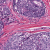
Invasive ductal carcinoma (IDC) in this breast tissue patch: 0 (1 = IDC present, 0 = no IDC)